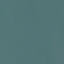
Land use / land cover: SeaLake